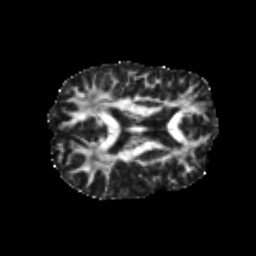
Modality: FA
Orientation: axial
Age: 21
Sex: male
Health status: healthy
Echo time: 0.074 s